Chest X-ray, PA view. Patient: 52 years old, sex F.
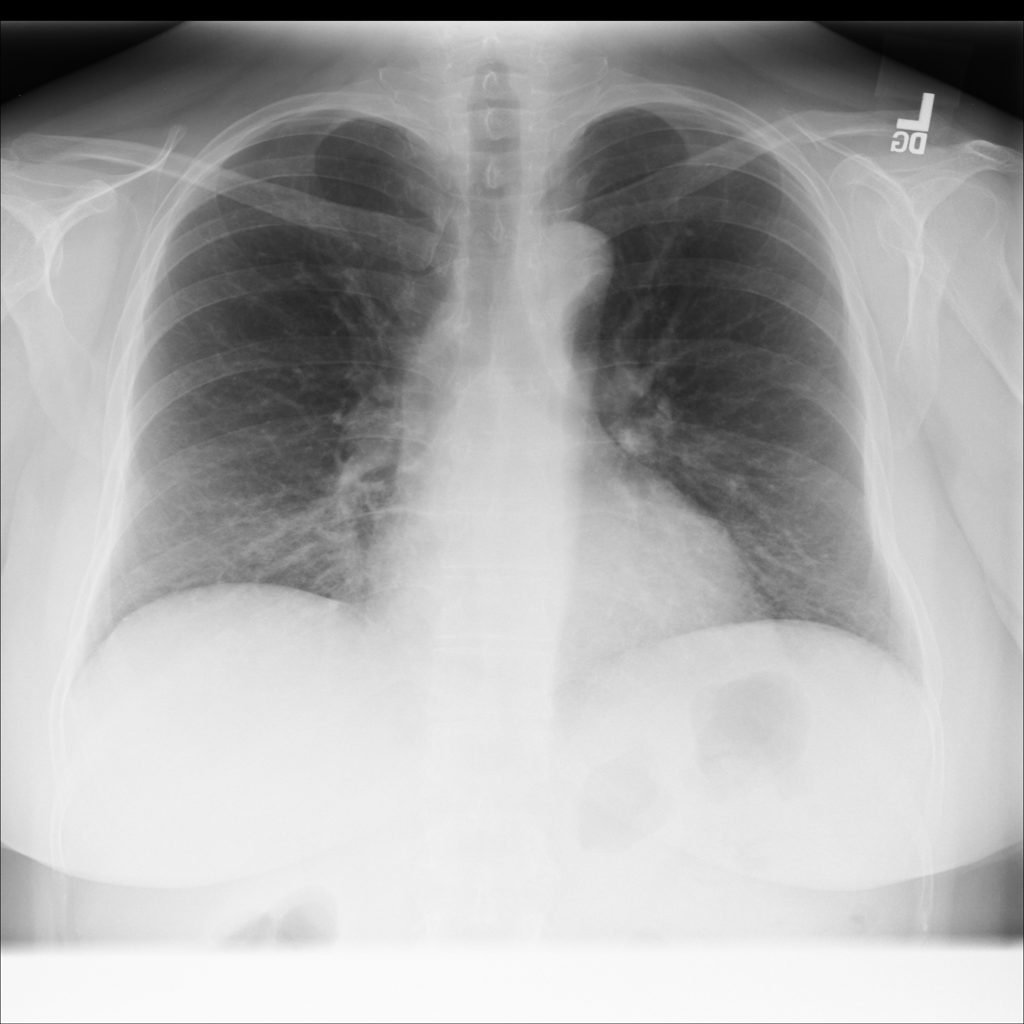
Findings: No Finding